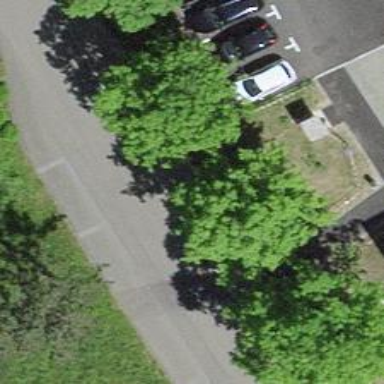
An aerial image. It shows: Car sharing facility.